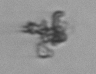
Label: detritus